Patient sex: M
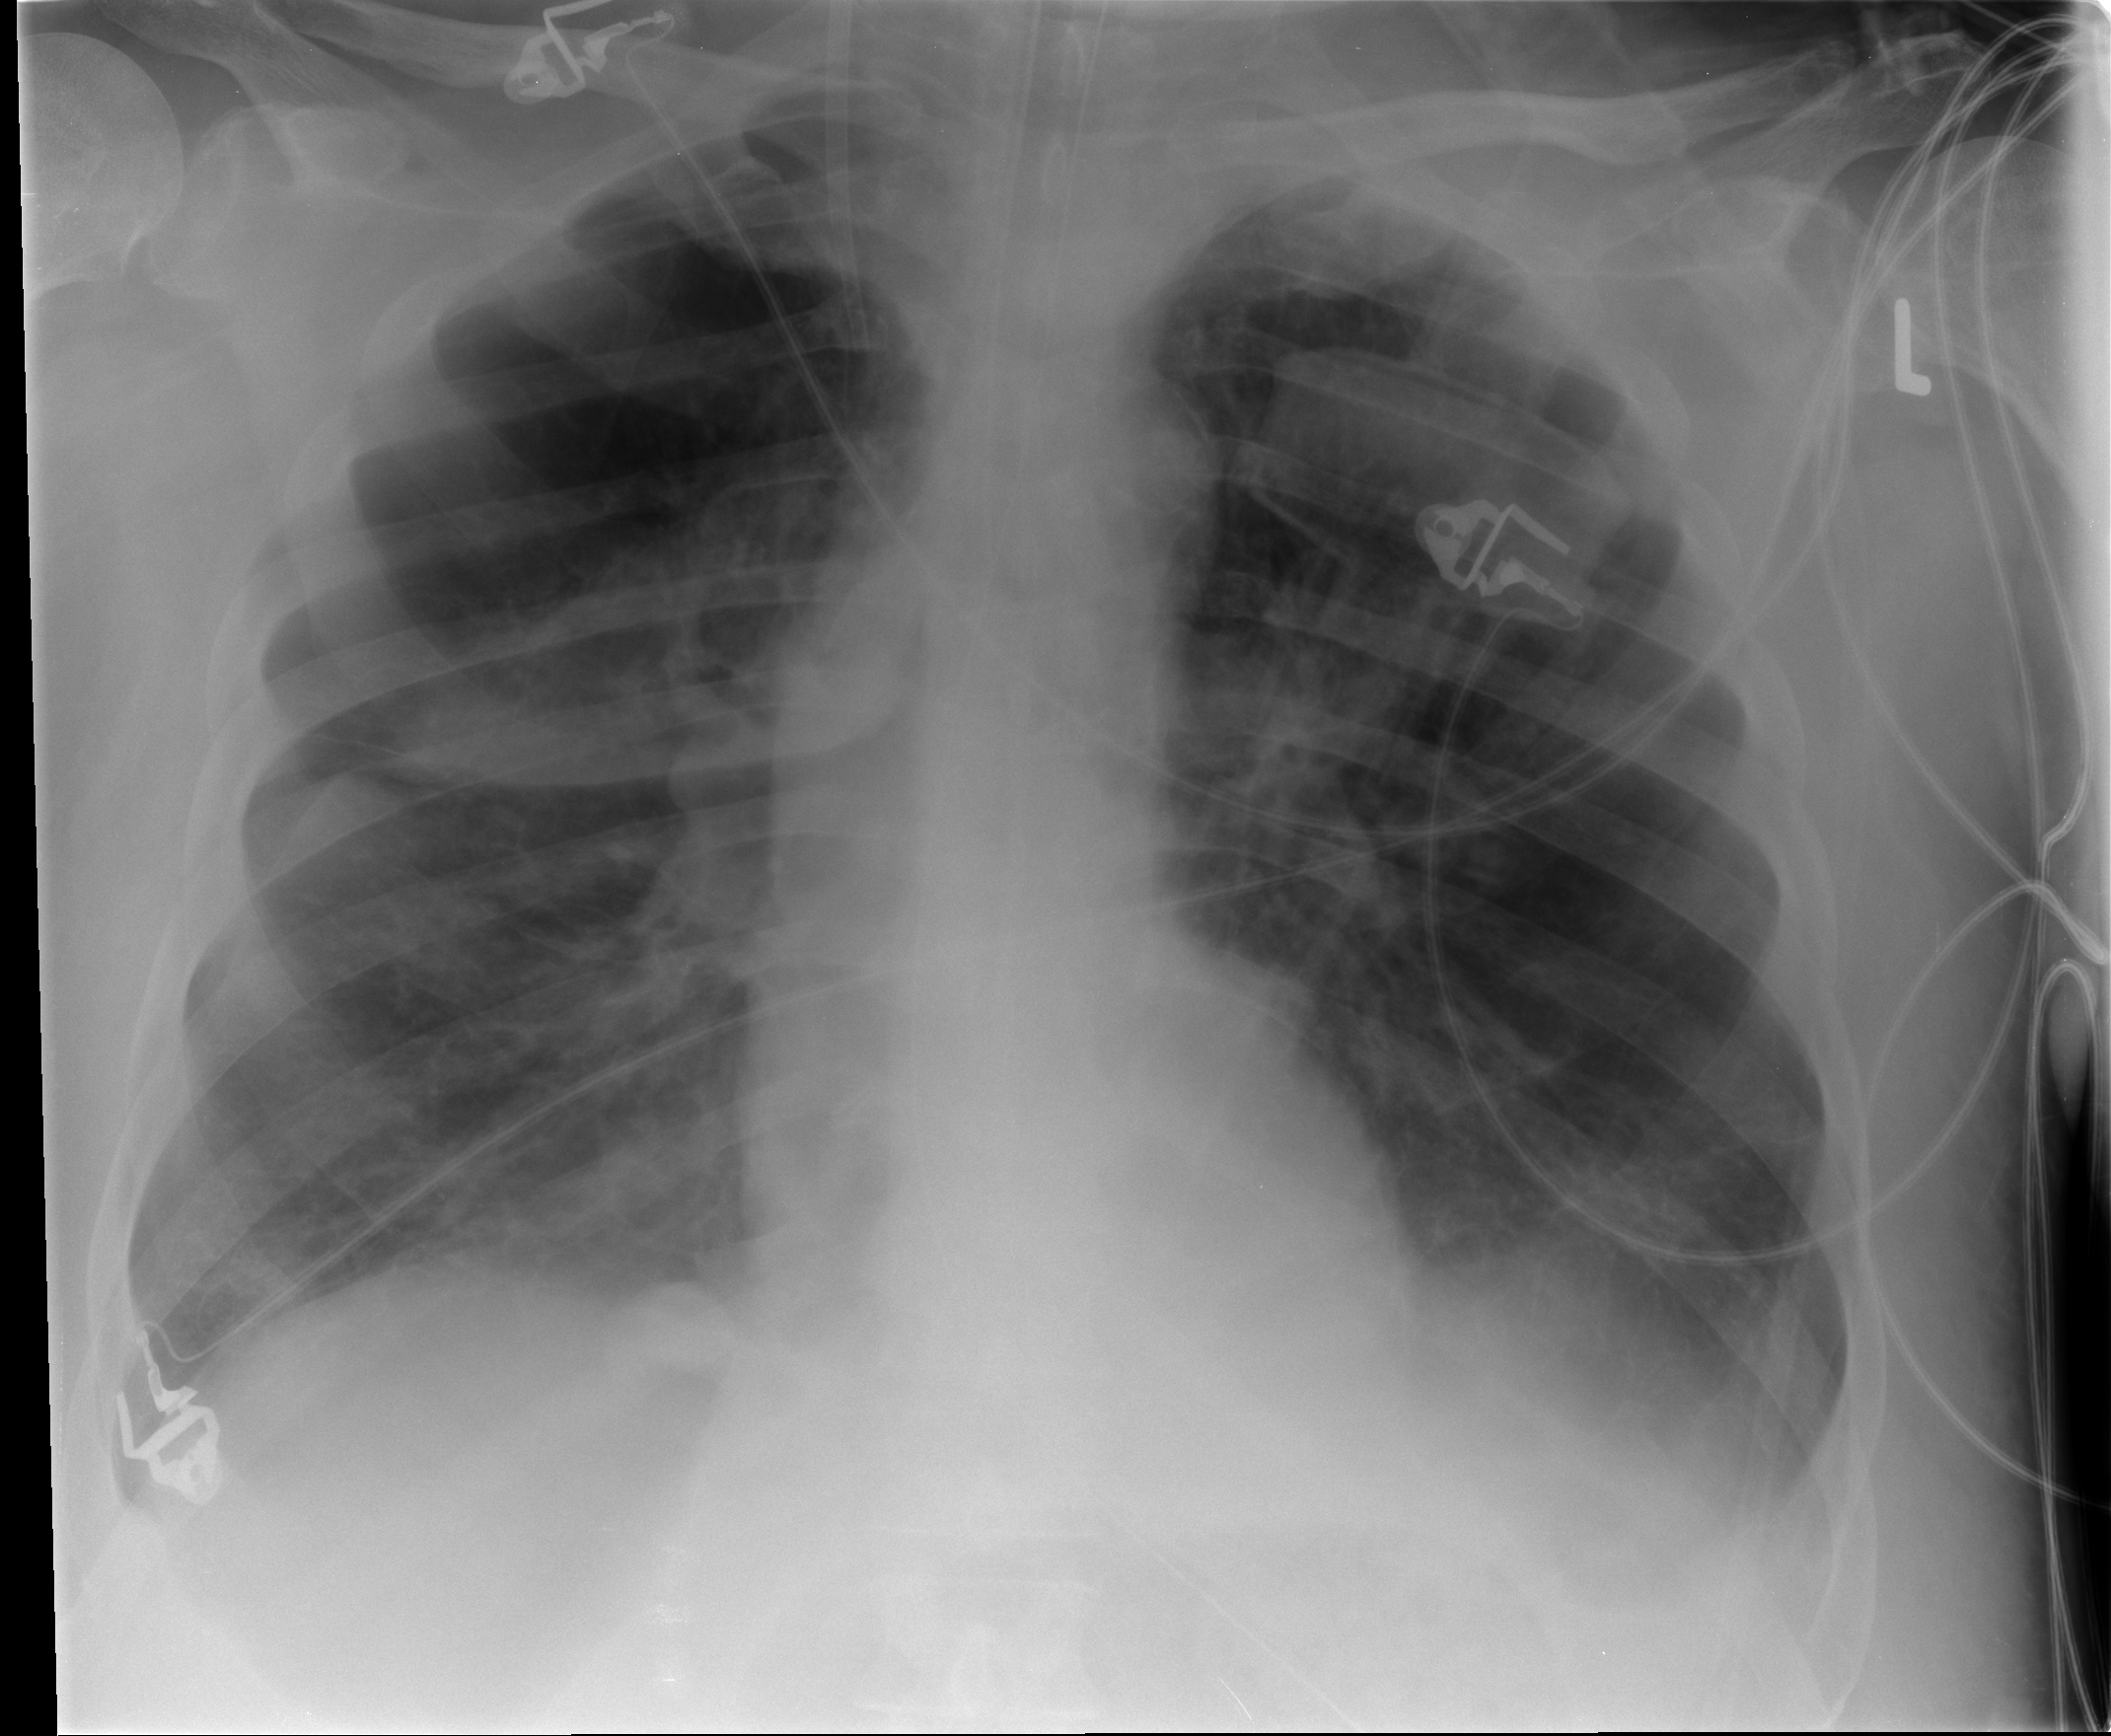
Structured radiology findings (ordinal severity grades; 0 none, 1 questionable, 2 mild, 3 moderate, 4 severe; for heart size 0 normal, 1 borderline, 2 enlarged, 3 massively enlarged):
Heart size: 0
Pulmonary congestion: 0
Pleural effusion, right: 0
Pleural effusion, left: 2
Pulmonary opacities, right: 0
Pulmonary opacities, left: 0
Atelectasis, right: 1
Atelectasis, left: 2